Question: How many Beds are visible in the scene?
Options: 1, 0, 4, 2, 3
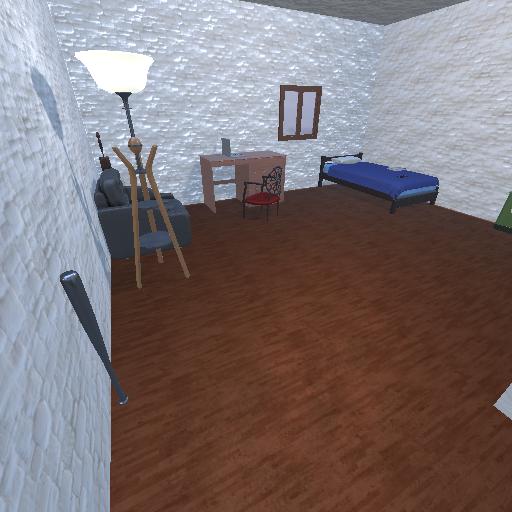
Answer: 1